Question: I want to remove the footer of Disqus plugin. Disqus works fine, but the footer looking a little iterating.
I want to remove the footer so that I can only see the relevant comments.
You can see the footer at the end of the image.

'''
<div class="well">
<div id="disqus_thread"></div>
<script type="text/javascript">
/* * * CONFIGURATION VARIABLES: EDIT BEFORE PASTING INTO YOUR WEBPAGE * * */
var disqus_shortname = 'destinationcompk'; // required: replace example with your forum shortname
function disqus_config() {
this.callbacks.afterRender.push(function() { alert('clayton') });
}
var disqus_identifier = "image_".concat(12);
var disqus_title = "image_title".concat(12);
/* * * DON'T EDIT BELOW THIS LINE * * */
(function () {
var dsq = document.createElement('script');
dsq.type = 'text/javascript';
dsq.async = true;
dsq.src = '//' + disqus_shortname + '.disqus.com/embed.js';
(document.getElementsByTagName('head')[0] || document.getElementsByTagName('body')[0]).appendChild(dsq);
})();
</script>
<noscript>Please enable JavaScript to view the <a href="http://disqus.com/?ref_noscript">comments
</a></noscript>
</div>
'''
<URL>
I'm just trying to hide footer that's it!
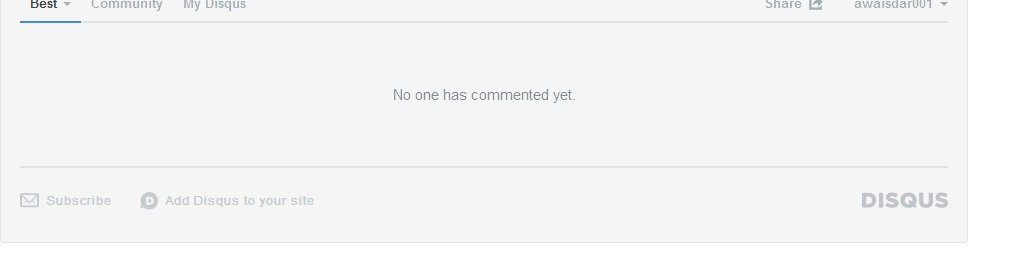
Answer: I was under the impression that the disqus uses an 'iframe' and therefore custom CSS can't be applied:
<URL>
> For the most part, customization is different in the new Disqus because we decided to completely re-implement our commenting embed inside of an iframe. This iframe is hosted on disqus.com and, as such, the browser won't let your website apply styles to it using CSS statements.